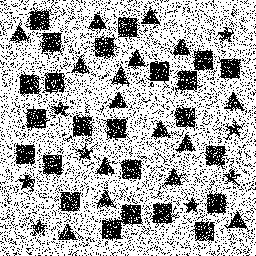
Squares: 24
Triangles: 16
Stars: 8
Total shapes: 48